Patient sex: F
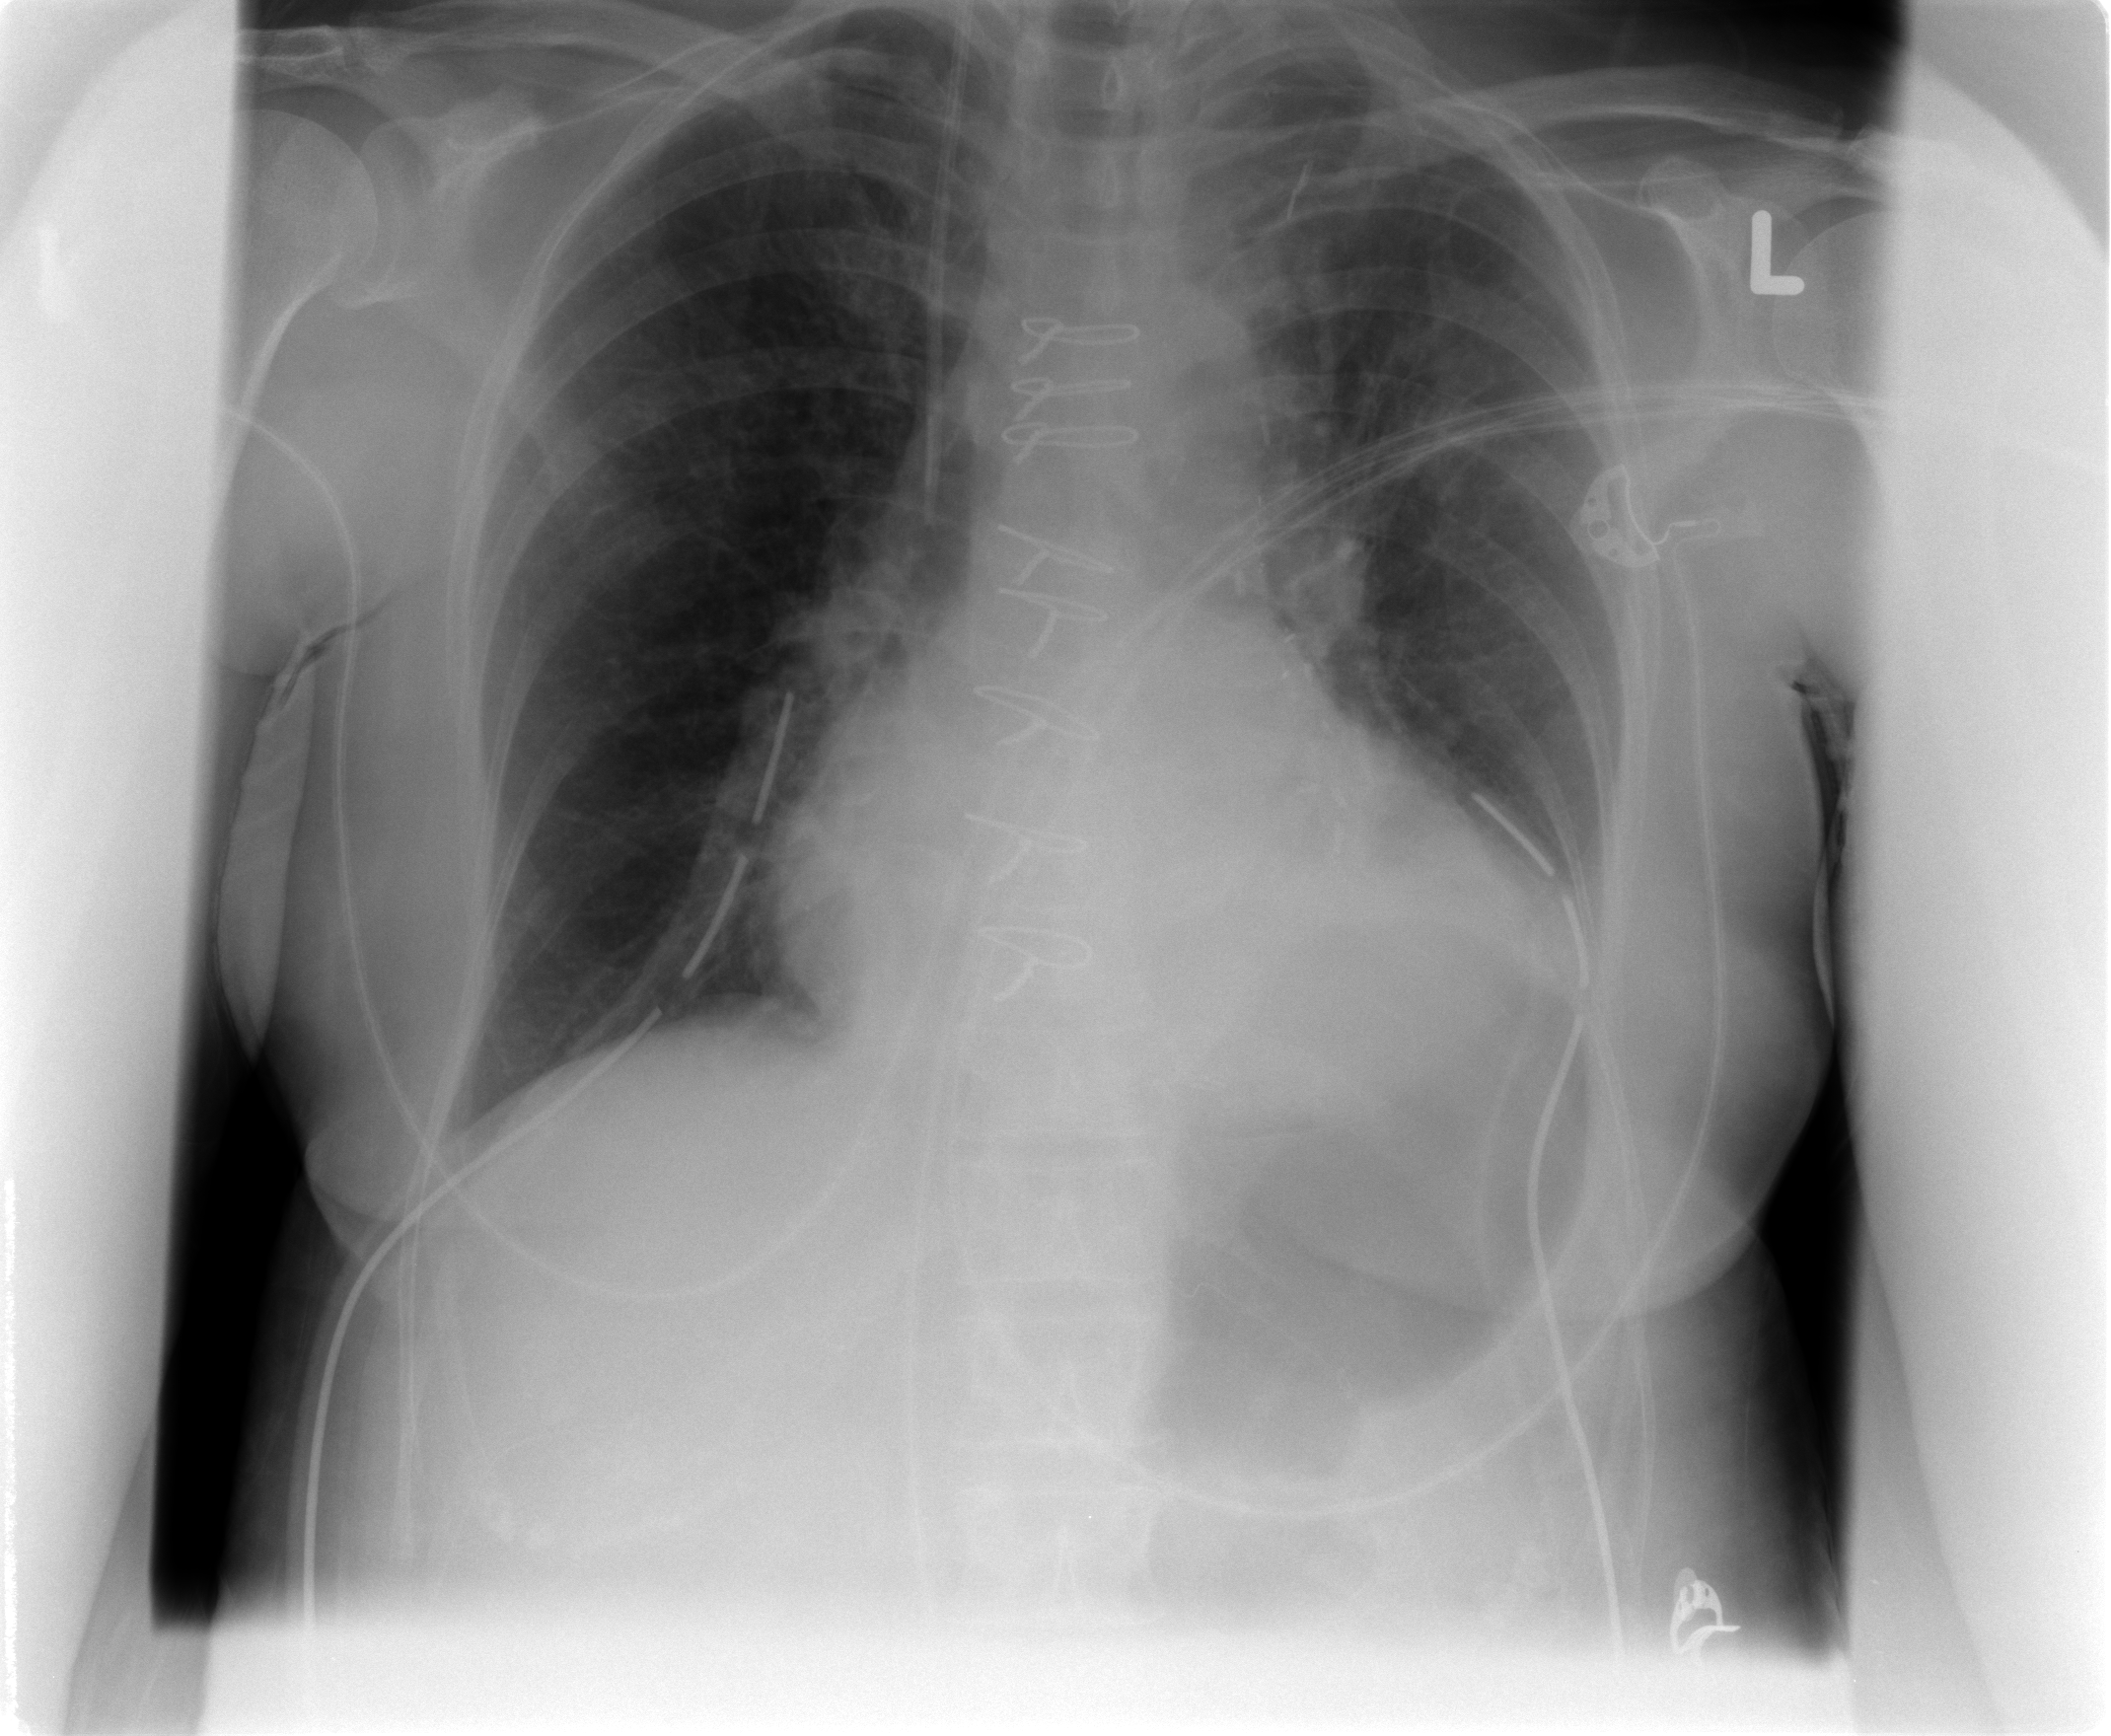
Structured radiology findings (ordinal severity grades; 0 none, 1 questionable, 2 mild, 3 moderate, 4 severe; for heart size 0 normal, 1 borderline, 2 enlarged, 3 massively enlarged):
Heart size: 1
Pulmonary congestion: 2
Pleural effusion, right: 0
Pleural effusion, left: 1
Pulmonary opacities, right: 0
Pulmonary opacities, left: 0
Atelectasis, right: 0
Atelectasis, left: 2